Interaction volume radius: 10 \u00c5
Interaction volume height: 30 \u00c5
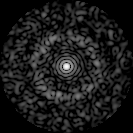
Disorder parameter: 0.8172